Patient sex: M
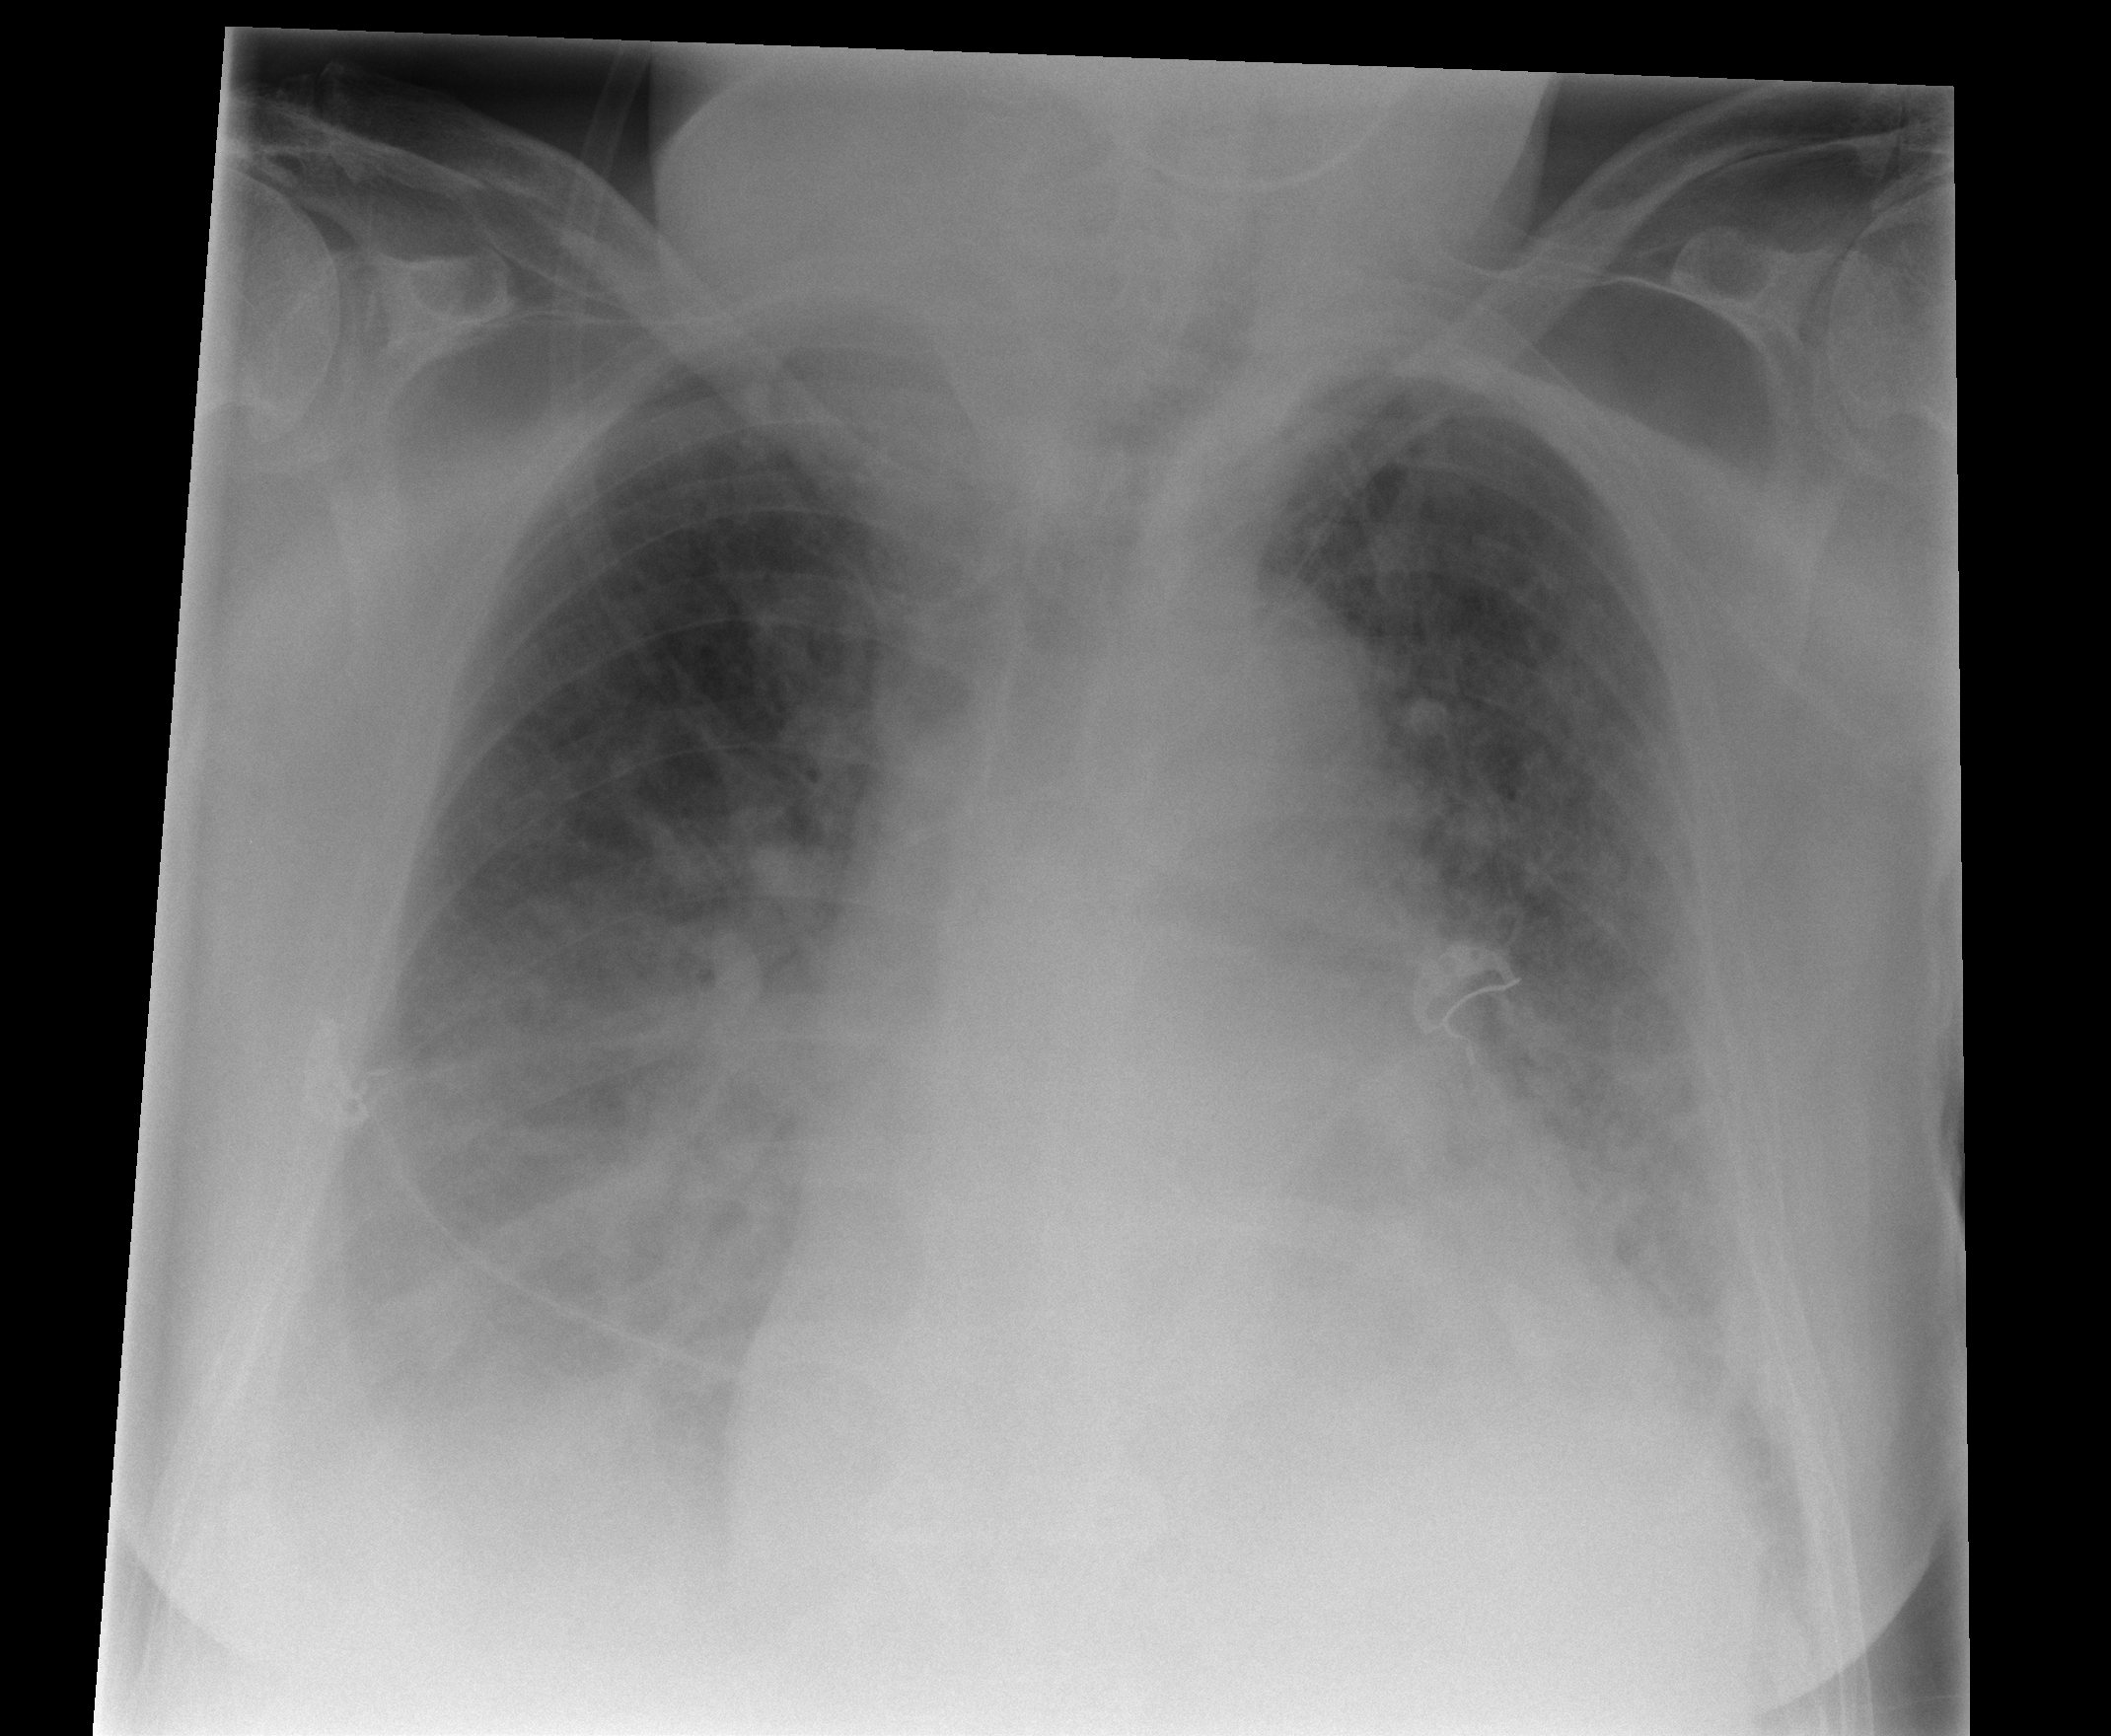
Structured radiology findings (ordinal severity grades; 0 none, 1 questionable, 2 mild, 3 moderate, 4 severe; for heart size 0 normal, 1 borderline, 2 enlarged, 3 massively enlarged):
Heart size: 3
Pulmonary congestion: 3
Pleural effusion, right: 2
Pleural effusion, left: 2
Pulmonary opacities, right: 3
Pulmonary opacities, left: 3
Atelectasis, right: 3
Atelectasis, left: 2